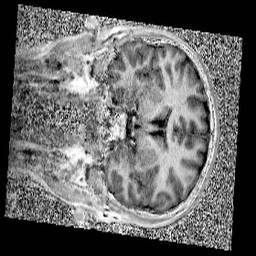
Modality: UNIT1
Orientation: coronal
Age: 12
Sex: male
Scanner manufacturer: siemens
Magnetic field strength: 3 T
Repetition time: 4 s
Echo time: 0.00299 s